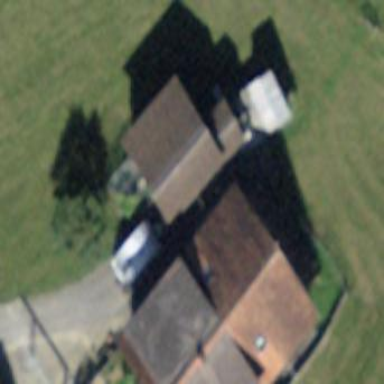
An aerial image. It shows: Rural barn.